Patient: sex M, age 70
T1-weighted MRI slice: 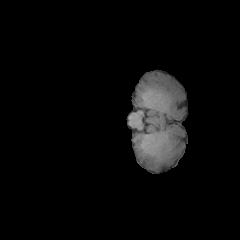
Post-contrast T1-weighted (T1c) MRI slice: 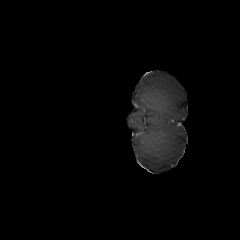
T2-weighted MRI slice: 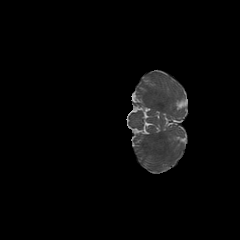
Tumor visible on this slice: no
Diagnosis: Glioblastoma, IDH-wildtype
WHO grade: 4